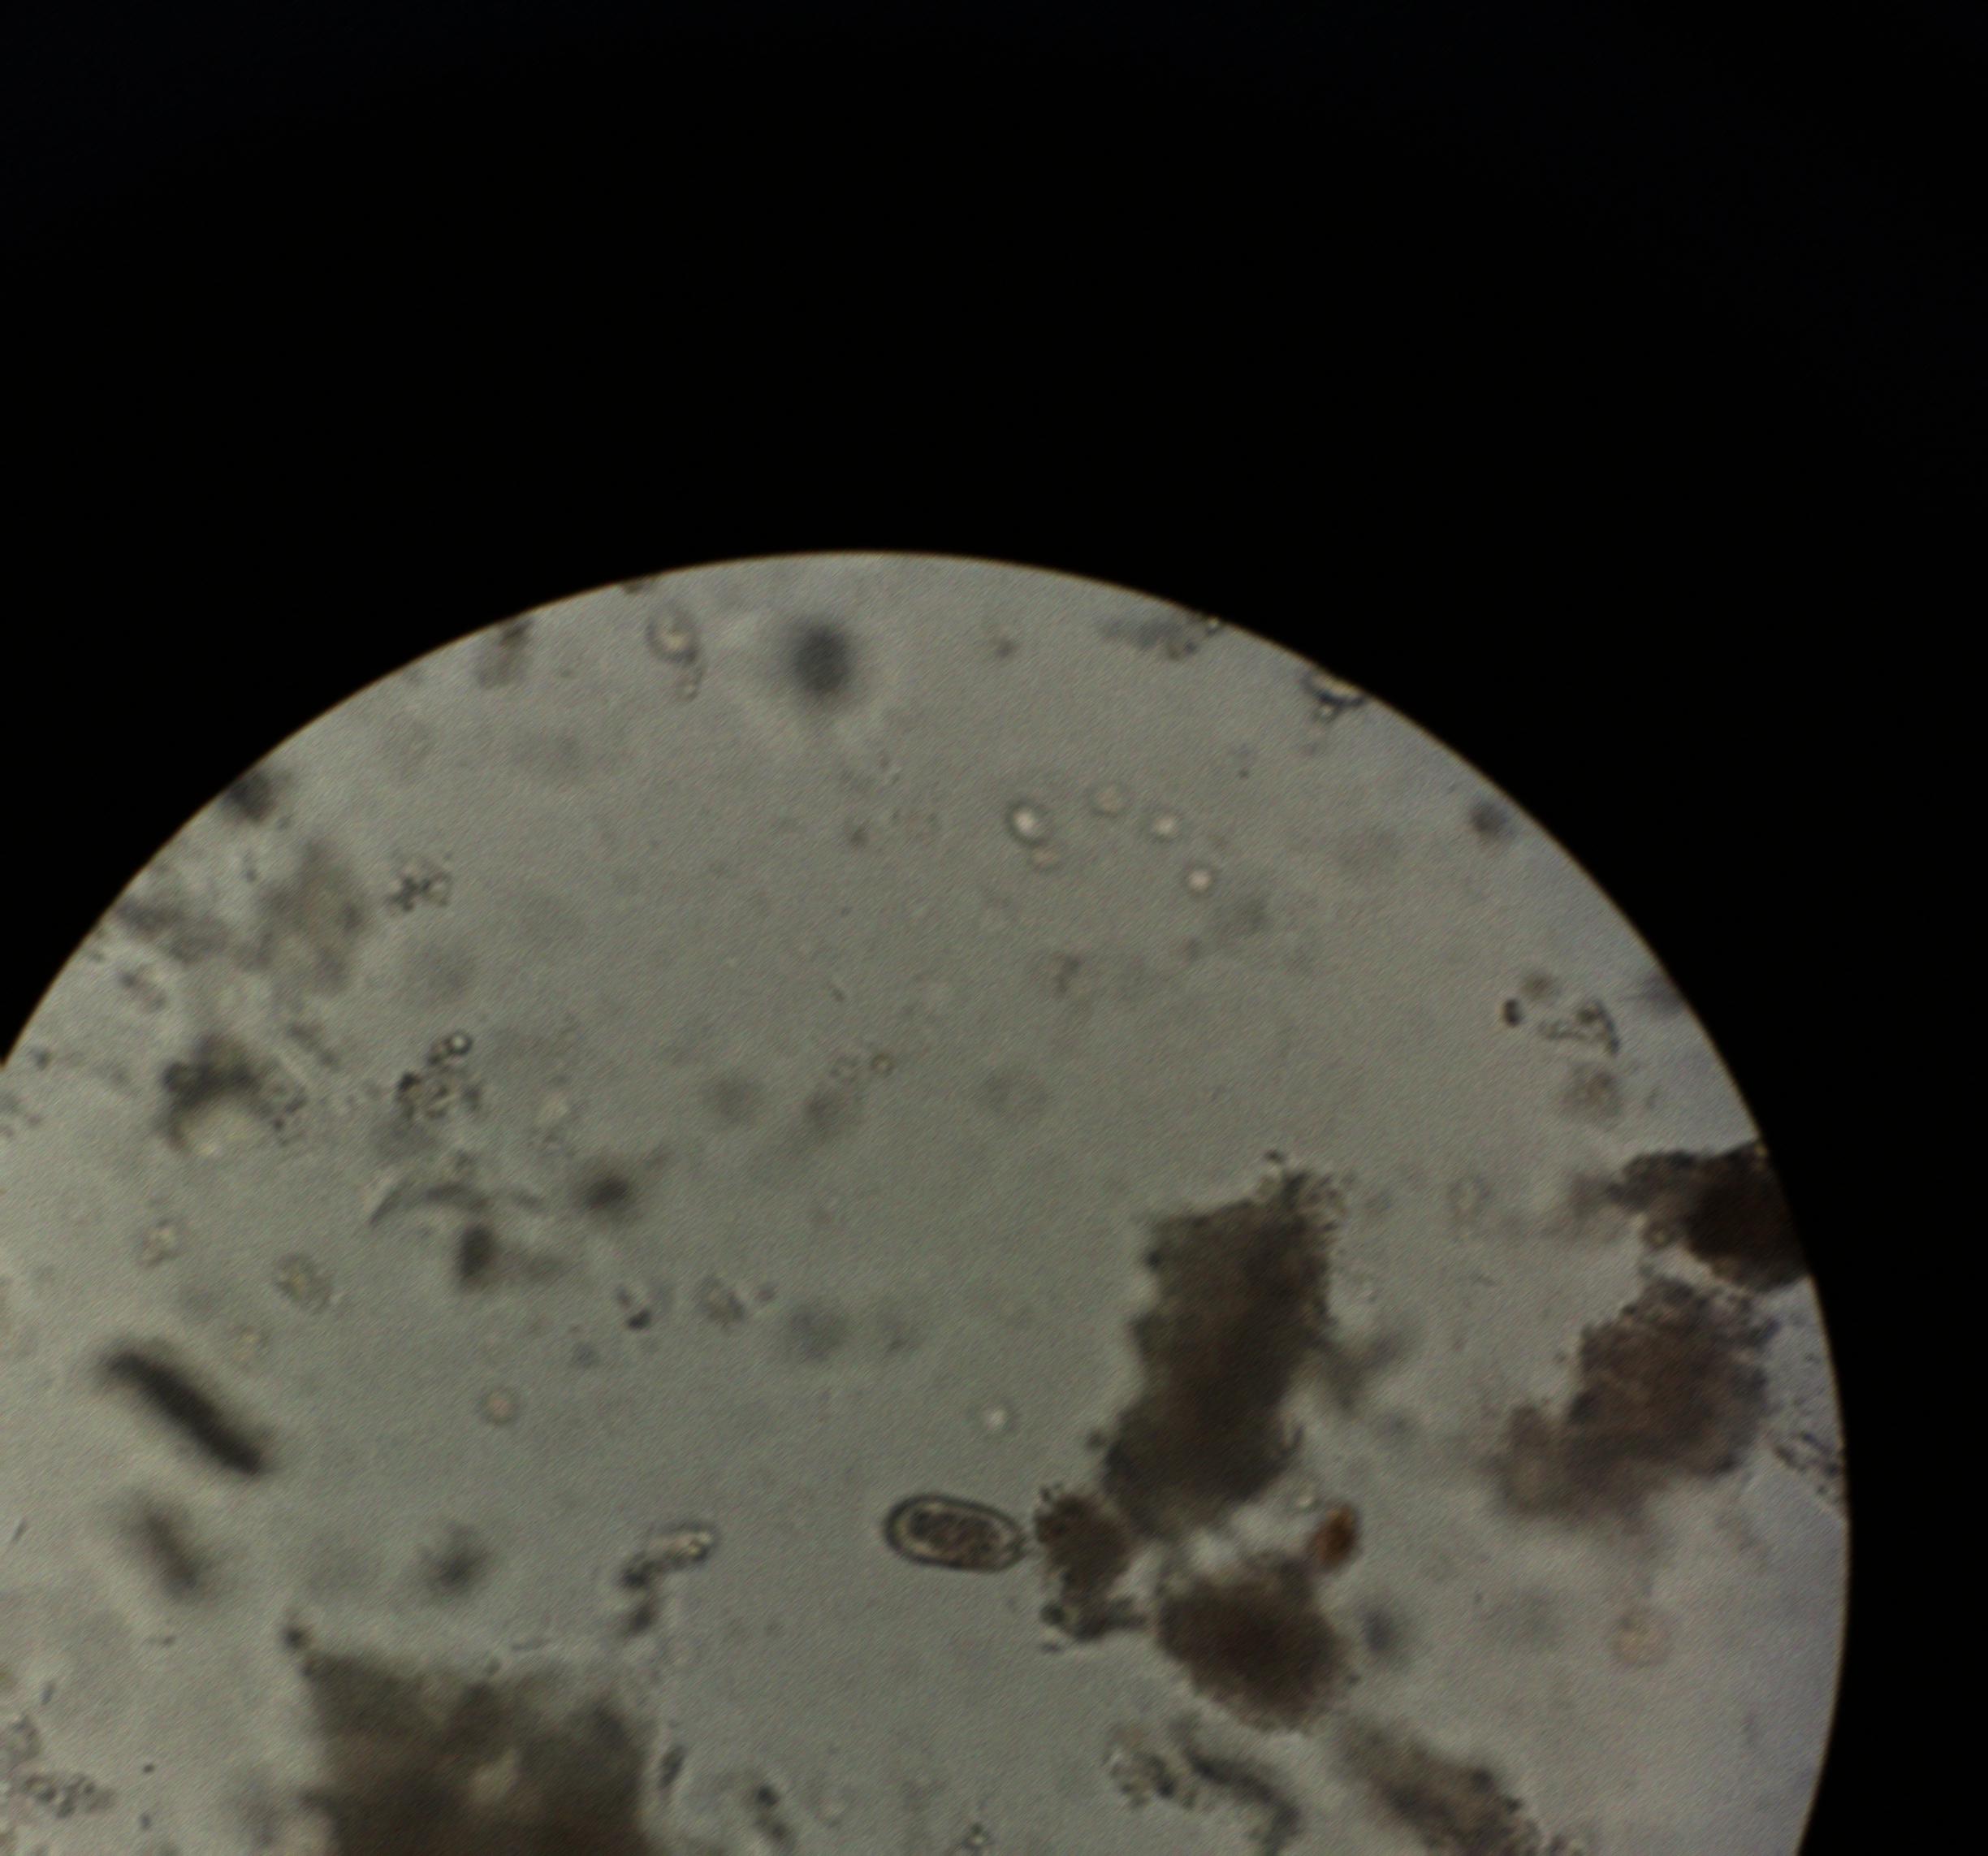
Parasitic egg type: Capillaria philippinensis